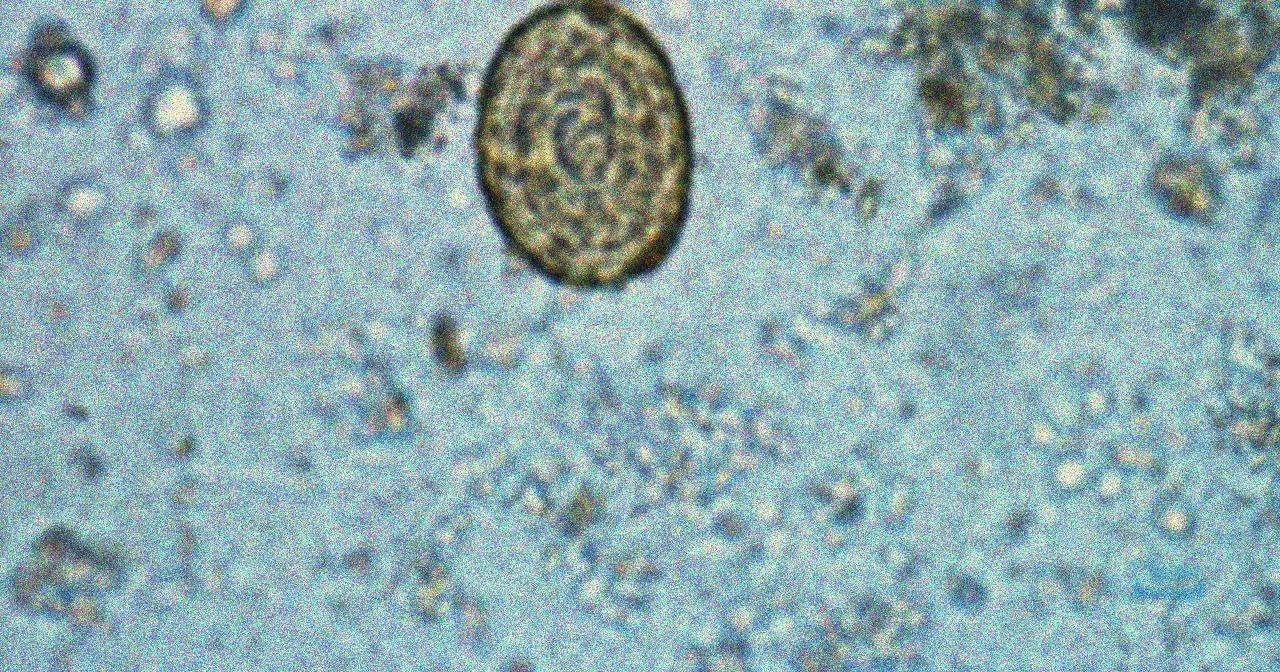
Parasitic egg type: Ascaris lumbricoides